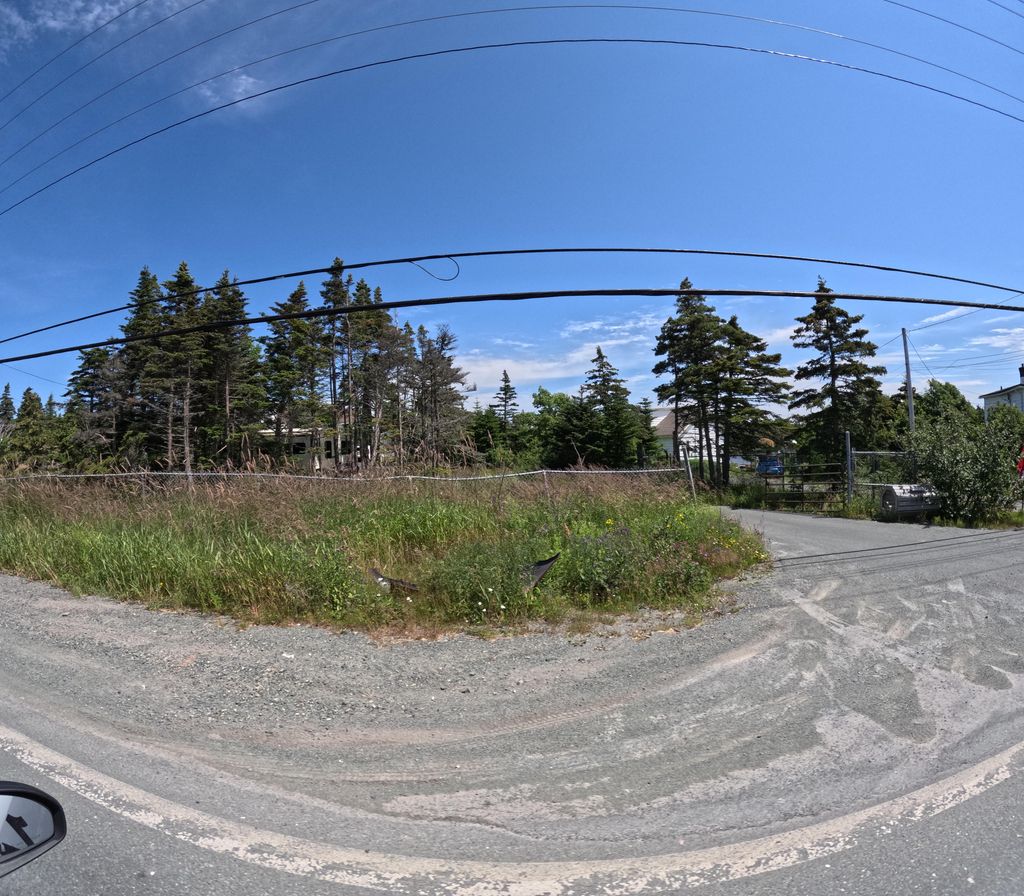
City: st_johns